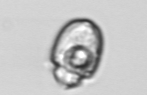
Label: Amphidinium